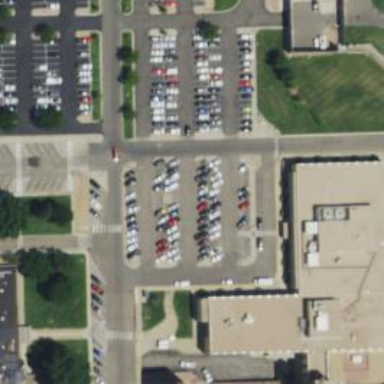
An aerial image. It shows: Parking area.